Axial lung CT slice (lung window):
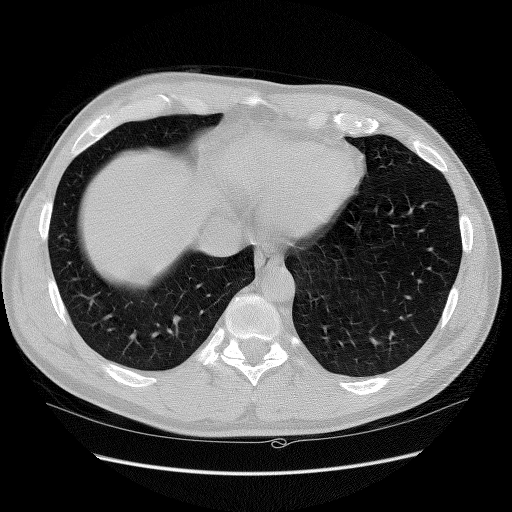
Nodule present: no